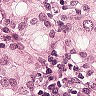
Metastatic tissue present: yes